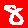
Digit: 8